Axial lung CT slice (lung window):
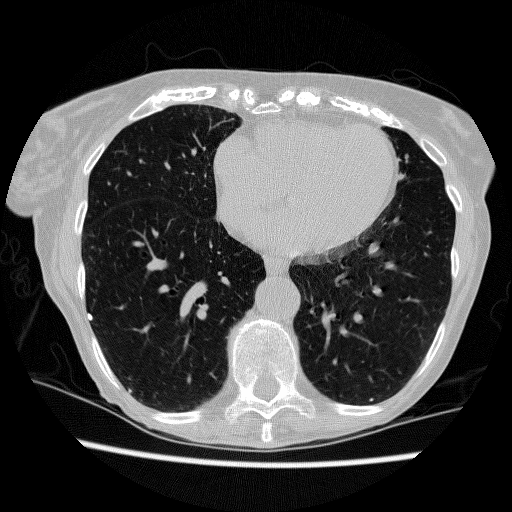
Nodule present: yes
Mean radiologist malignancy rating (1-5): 1